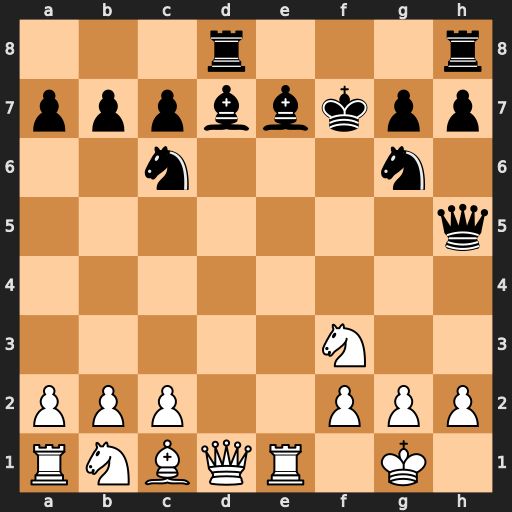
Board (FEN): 3r3r/pppbbkpp/2n3n1/7q/8/5N2/PPP2PPP/RNBQR1K1
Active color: w
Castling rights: -
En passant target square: -
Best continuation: Ng5+ Qxg5 Bxg5